Question: ## I was unsuccessful browsing web for a solution for the following simple question:
How to draw 3D polygon (say a filled rectangle or triangle) using vertices values?
I have tried many ideas but all failed, see:
'''
from mpl_toolkits.mplot3d import Axes3D
from matplotlib.collections import PolyCollection
import matplotlib.pyplot as plt
fig = plt.figure()
ax = Axes3D(fig)
x = [0,1,1,0]
y = [0,0,1,1]
z = [0,1,0,1]
verts = [zip(x, y,z)]
ax.add_collection3d(PolyCollection(verts),zs=z)
plt.show()
'''
I appreciate in advance any idea/comment.
'''
import mpl_toolkits.mplot3d as a3
import matplotlib.colors as colors
import pylab as pl
import numpy as np
ax = a3.Axes3D(pl.figure())
for i in range(10000):
vtx = np.random.rand(3,3)
tri = a3.art3d.Poly3DCollection([vtx])
tri.set_color(colors.rgb2hex(np.random.rand(3)))
tri.set_edgecolor('k')
ax.add_collection3d(tri)
pl.show()
'''
Here is the result:

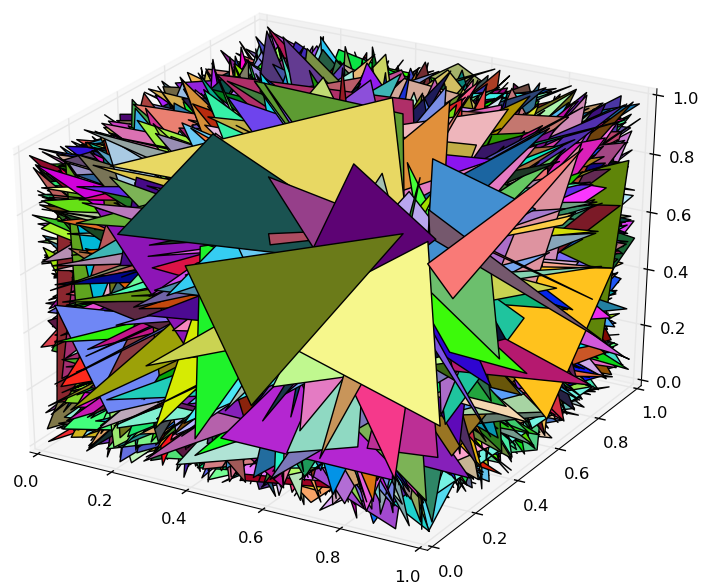
Answer: I think you've almost got it. Is this what you want?
'''
from mpl_toolkits.mplot3d import Axes3D
from mpl_toolkits.mplot3d.art3d import Poly3DCollection
import matplotlib.pyplot as plt
fig = plt.figure()
ax = Axes3D(fig, auto_add_to_figure=False)
fig.add_axes(ax)
x = [0,1,1,0]
y = [0,0,1,1]
z = [0,1,0,1]
verts = [list(zip(x,y,z))]
ax.add_collection3d(Poly3DCollection(verts))
plt.show()
'''

You might also be interested in art3d.pathpatch_2d_to_3d.